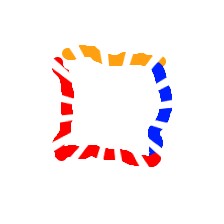
Shape: square